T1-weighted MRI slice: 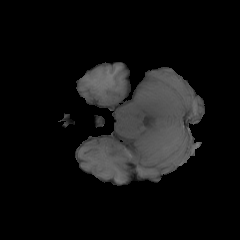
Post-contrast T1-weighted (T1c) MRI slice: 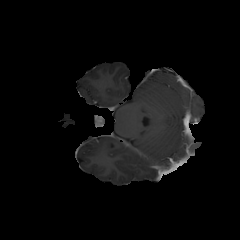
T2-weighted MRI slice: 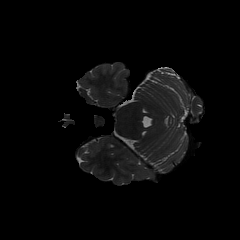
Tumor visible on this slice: no